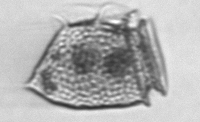
Label: Dinophysis_norvegica